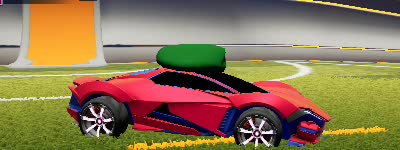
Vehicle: werewolf